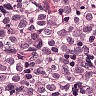
Metastatic tissue present: yes